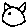
Label: cat